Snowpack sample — Snodgrass Mountain, Crested Butte, Colorado (2/4/25, 12:06 PM MST)
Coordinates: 38.923, -106.968
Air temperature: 35 °F
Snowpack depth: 80 cm
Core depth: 80 cm
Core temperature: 32 °F
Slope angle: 14°, slope face: 78°
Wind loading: low
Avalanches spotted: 0
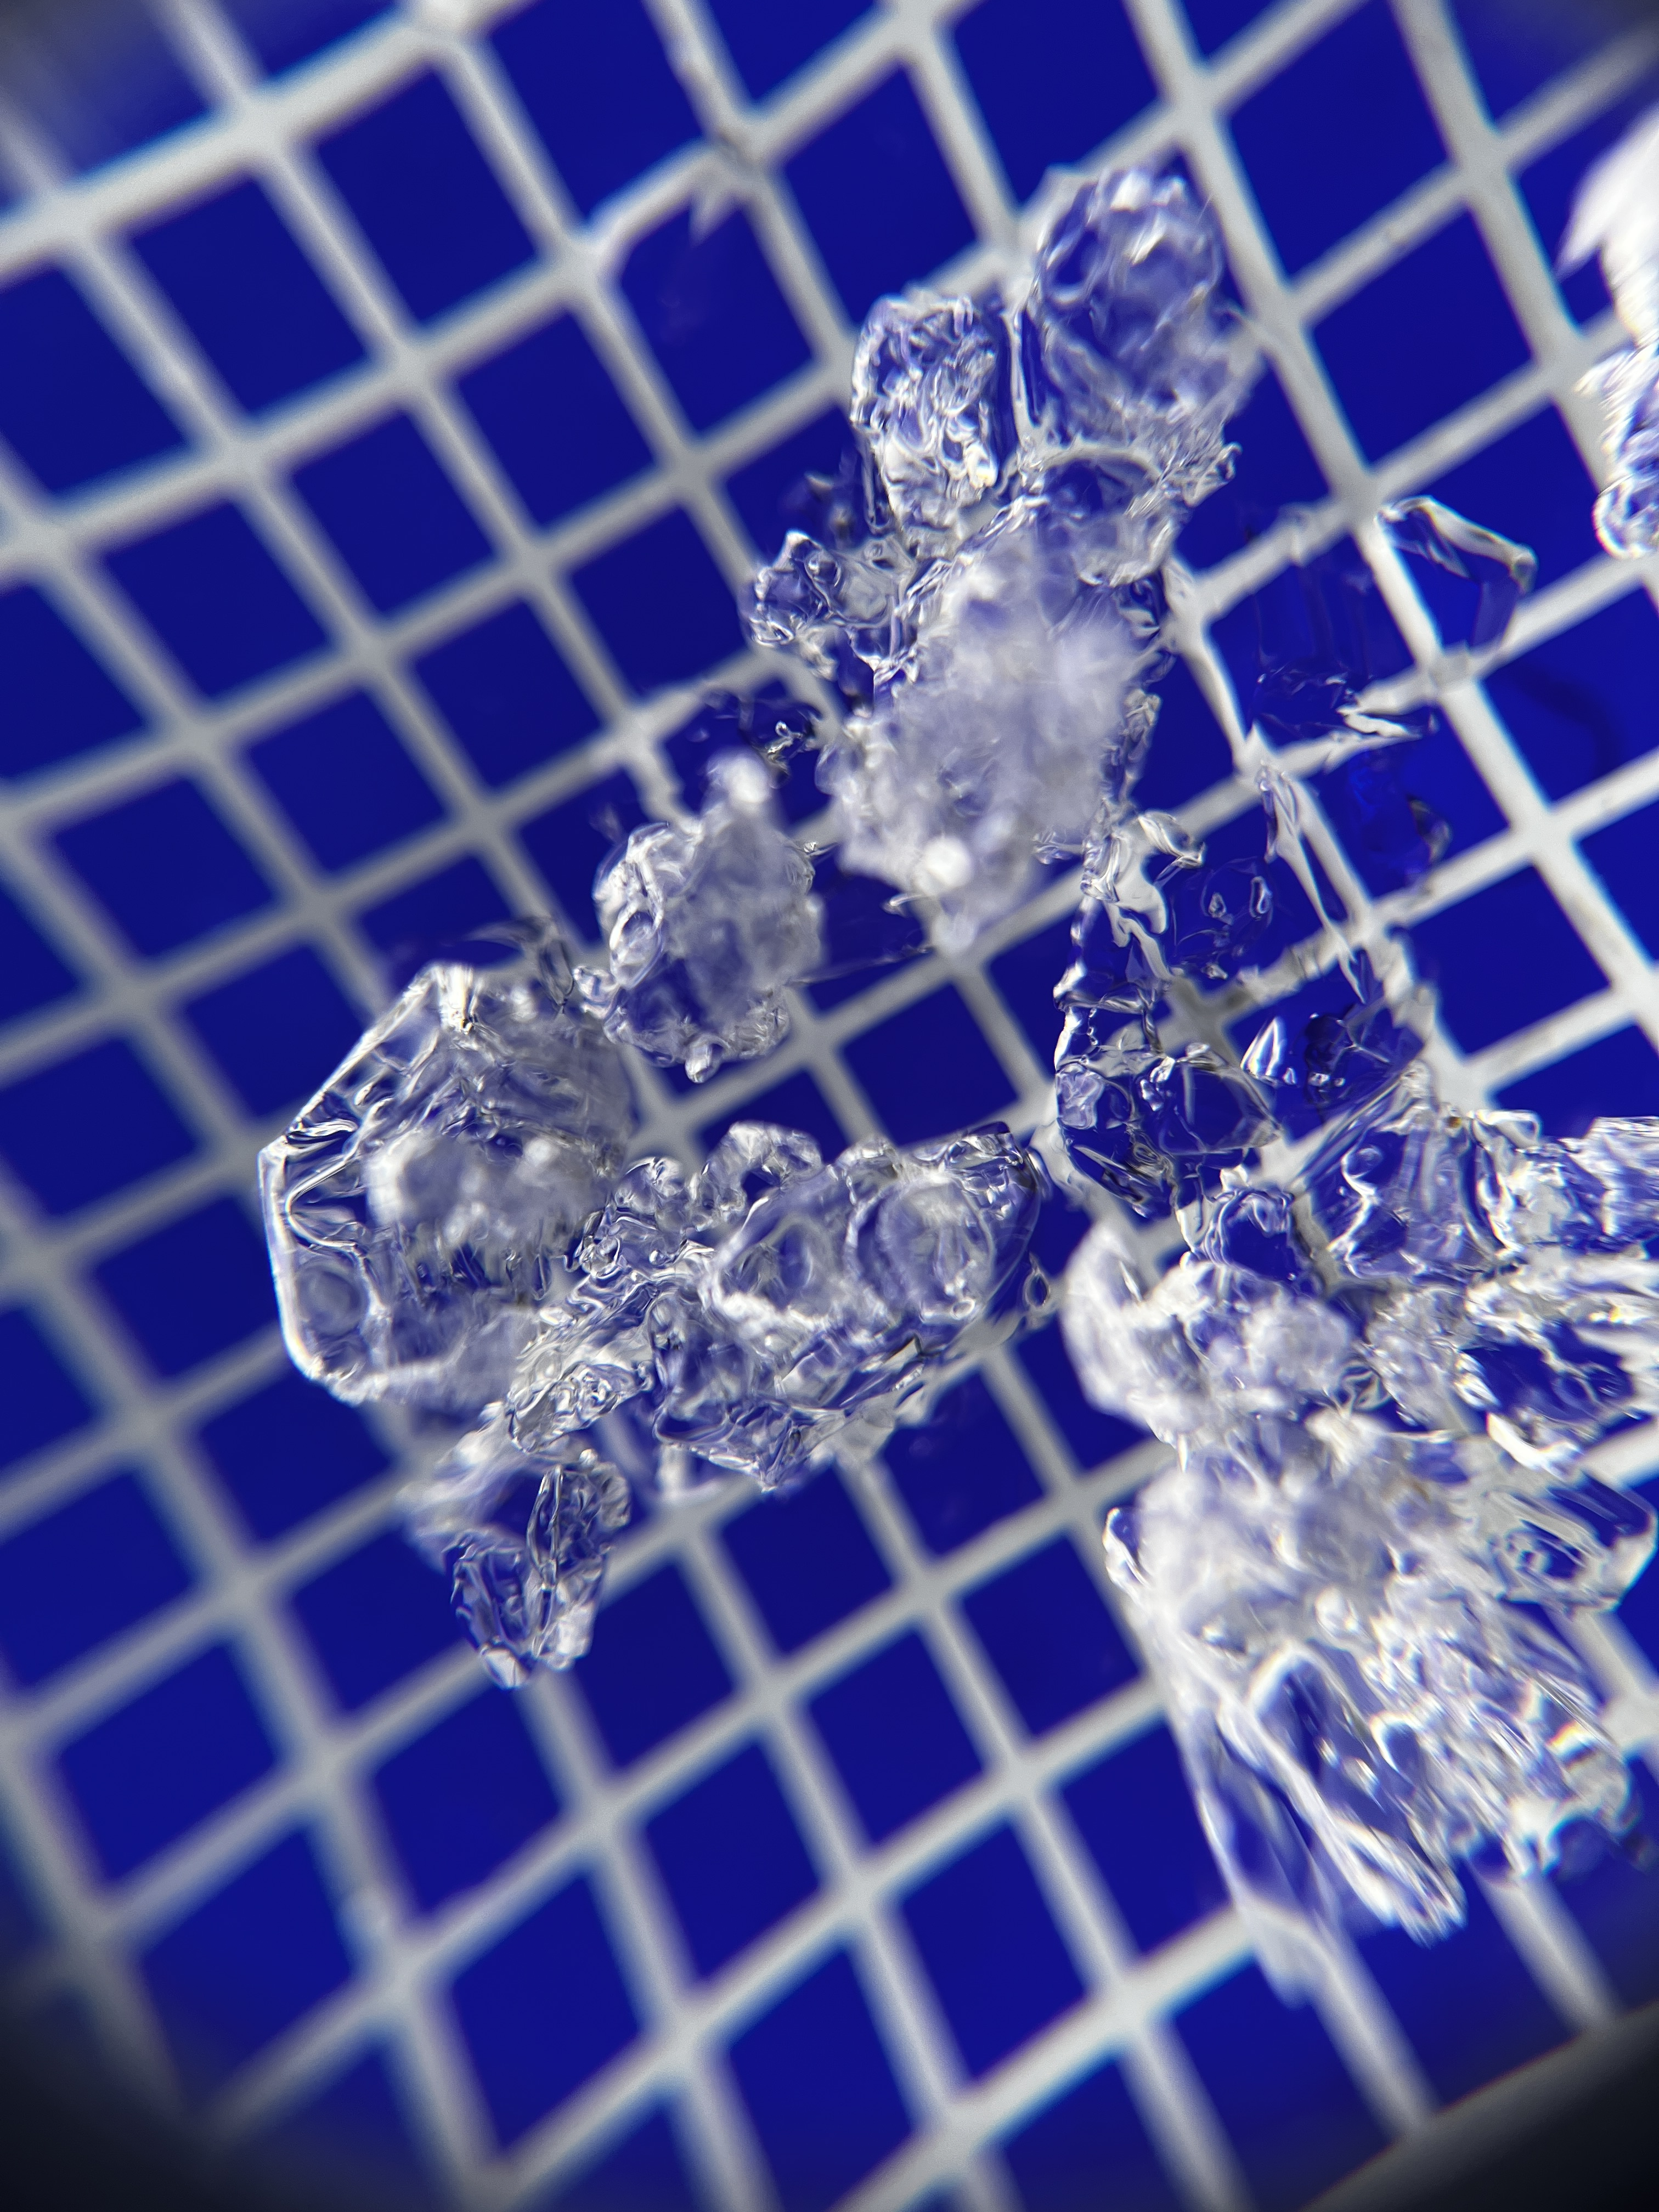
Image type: magnified_profile
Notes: No avalanches nearby, unusually warm weather for the last month reported by residents, Collected 25 yards from treeline